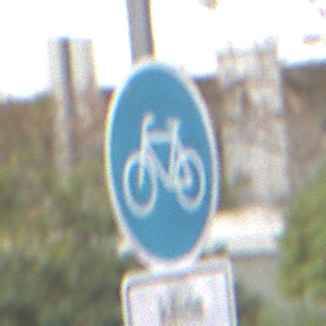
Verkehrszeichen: Radweg
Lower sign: HinweisDurchVerbaleAngabe4
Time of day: Midday
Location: Outdoor (Urban)
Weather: Overcast
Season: NotSpecified
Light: Natural